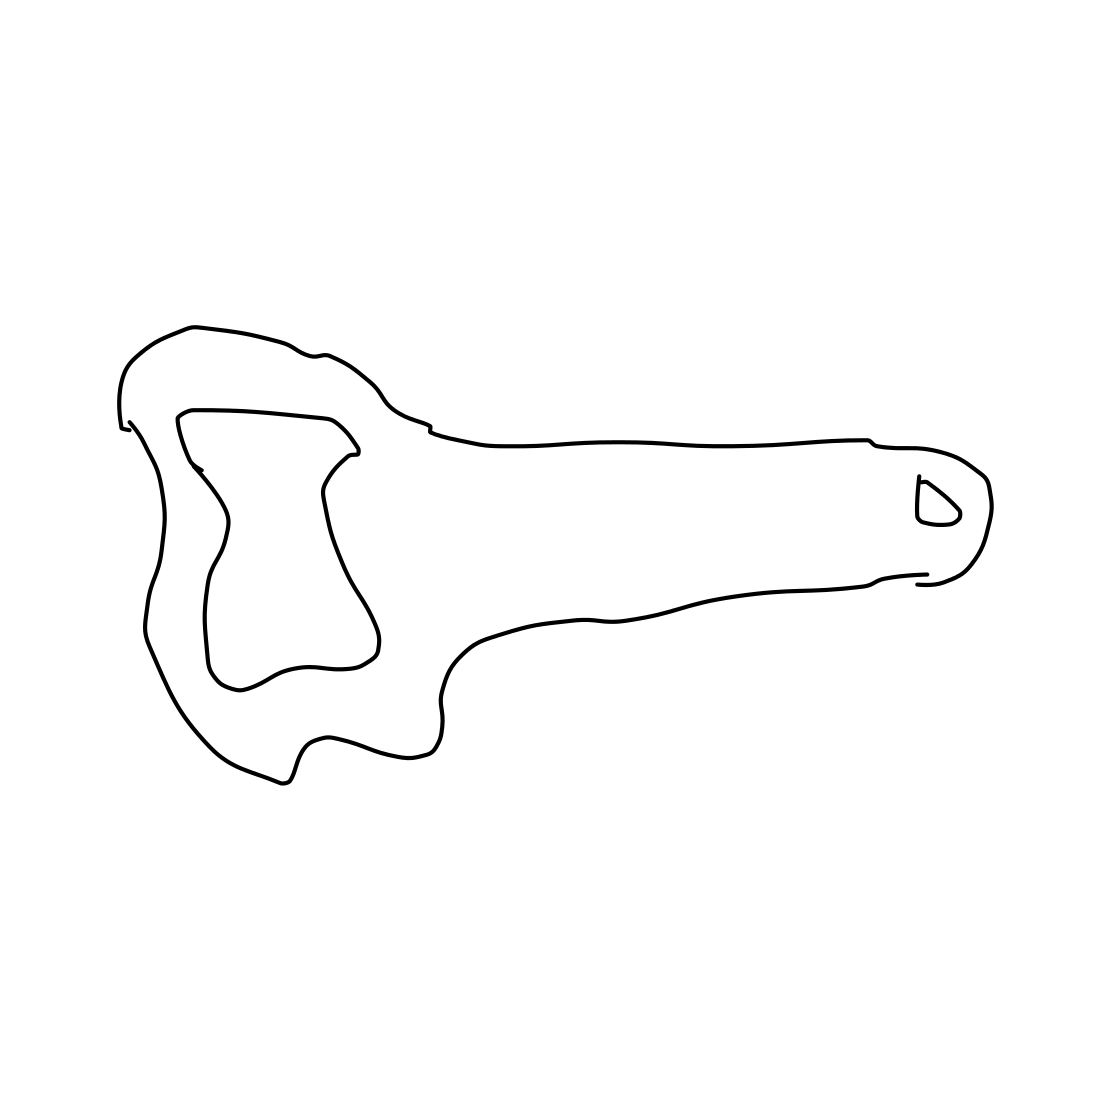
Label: bottle opener